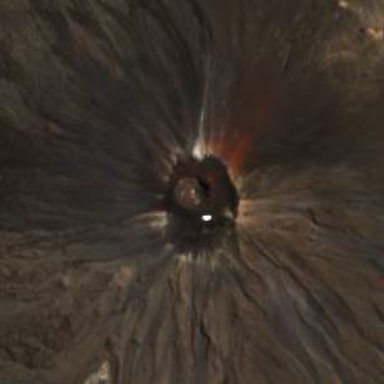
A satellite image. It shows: Majestic volcano in its natural splendor.